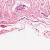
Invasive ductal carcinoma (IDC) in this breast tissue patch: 0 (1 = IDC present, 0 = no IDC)